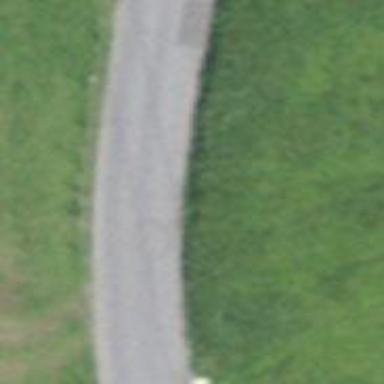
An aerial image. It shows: Unclassified road with asphalt surface.